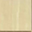
Piece: xx